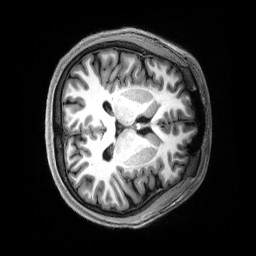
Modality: T1w
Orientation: axial
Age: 21
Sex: female
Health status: healthy
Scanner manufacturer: siemens
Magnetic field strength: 3 T
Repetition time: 2.5 s
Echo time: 0.00222 s